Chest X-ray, PA view. Patient: 33 years old, sex M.
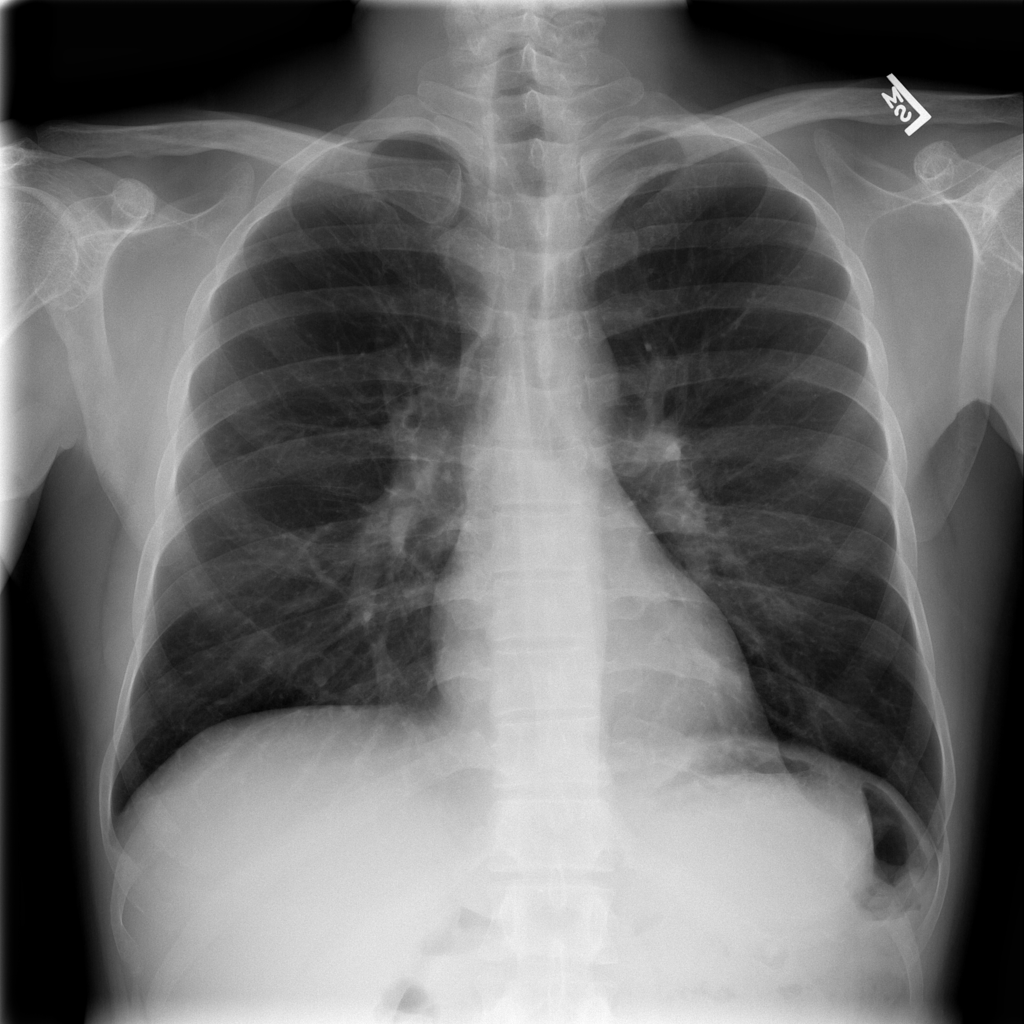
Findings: No Finding